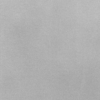
Label: dusty